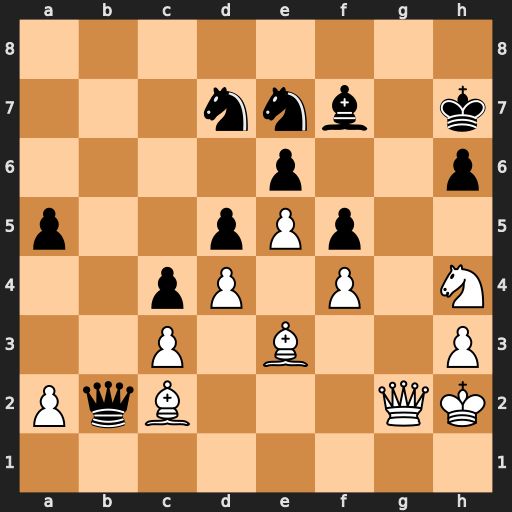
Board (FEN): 8/3nnb1k/4p2p/p2pPp2/2pP1P1N/2P1B2P/PqB3QK/8
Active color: w
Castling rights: -
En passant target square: -
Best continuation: Bxf5+ Nxf5 Qxb2